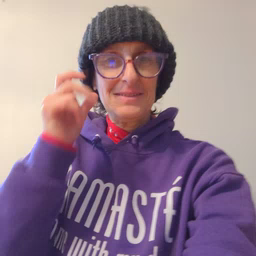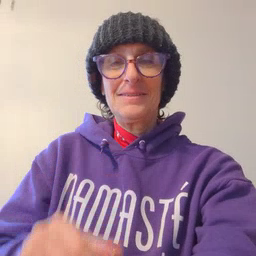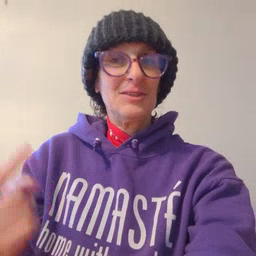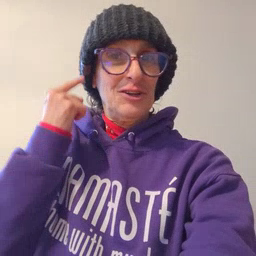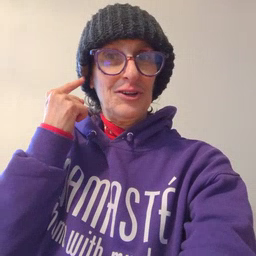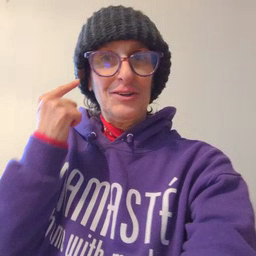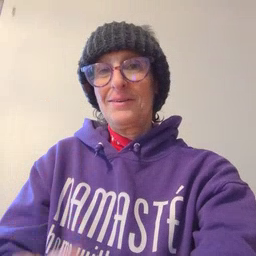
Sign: hear